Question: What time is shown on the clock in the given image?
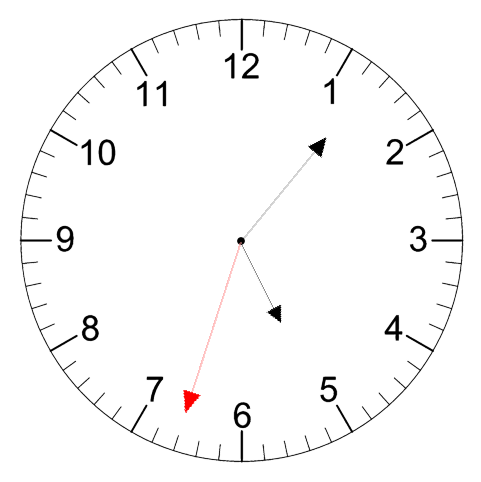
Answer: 05:06:33